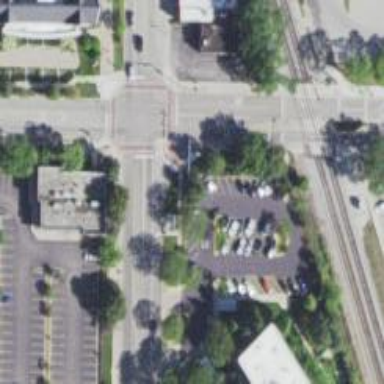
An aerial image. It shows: Footway that serves as traffic island.